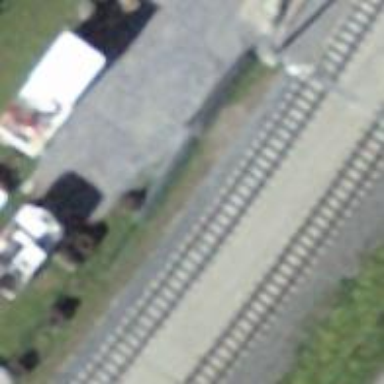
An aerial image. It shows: Narrow-gauge railway siding with contact lines for electrification.